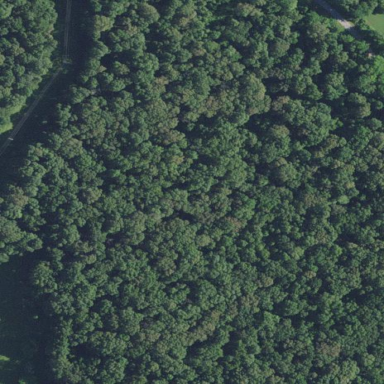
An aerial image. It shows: Forest area.